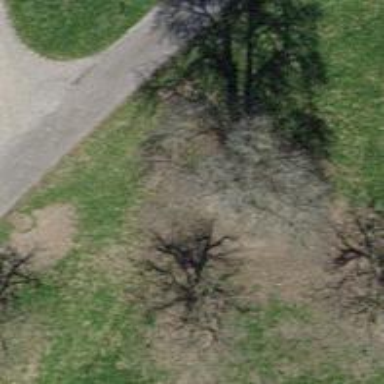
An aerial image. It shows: Urban tree adding natural touch to the cityscape.